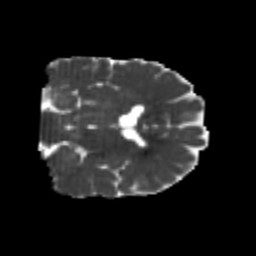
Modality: MD
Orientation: coronal
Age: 21
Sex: male
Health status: healthy
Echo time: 0.074 s